Question: I <URL>, and now facing it on Linux with PHP 5.4.
Basically, APC enabled or disabled makes no difference in performance, despite what the stats in apc.php say.
Here is a sample test script, which includes more than 30 Doctrine PHP files, and times it:
'''
$t = microtime(true);
include 'Doctrine/ORM/Mapping/Driver/DoctrineAnnotations.php';
printf('%.3f s', microtime(true)-$t);
'''
- '0.001 s'- '0.106 s'
The result I get on Linux is the same whether 'apc.enabled' is '0' or '1', so it looks like the opcode caching is just not working.
However, 'apc.php' says:

Packages (from the <URL>:
'''
php-5.4.5-1.el6.remi.x86_64
php-pecl-apc-3.1.11-1.el6.remi.1.x86_64
'''
APC configuration:
'''
apc.enabled=1
apc.shm_segments=1
apc.shm_size=64M
apc.num_files_hint=1024
apc.user_entries_hint=4096
apc.ttl=7200
apc.use_request_time=1
apc.user_ttl=7200
apc.gc_ttl=3600
apc.cache_by_default=1
apc.file_update_protection=2
apc.enable_cli=1
apc.max_file_size=1M
apc.stat=1
apc.stat_ctime=0
apc.canonicalize=0
apc.write_lock=1
'''
Last thing, , PHP does report APC as enabled:
'''
var_dump(extension_loaded('apc')); // (bool) true
'''
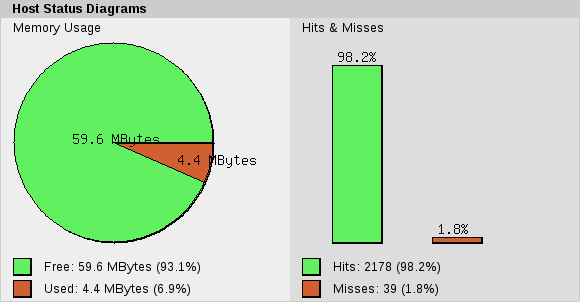
Answer: I forgot to mention an important part of the problem: the web server is running on a linux virtual machine under Windows 7, and is reading the files from a shared folder on the host.
I noticed that what slows down APC, is having to 'stat' the files on this shared folder.
Copying the files to the virtual machine fixes the problem.
I'm however surprised that 'apc.stat=0' does not fix the problem alone, I would have expected it to 'stat' the files just once, and unconditionally read everything from the in-memory cache afterwards.